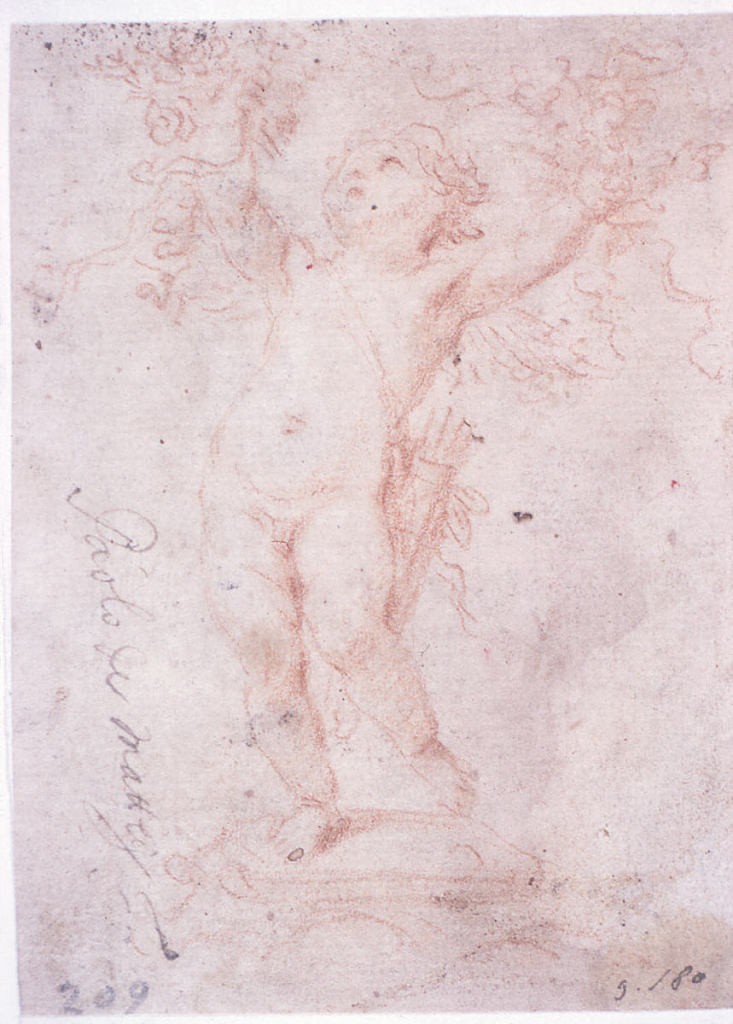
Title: Cupid raising bunches of flowers with both arms
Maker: Paolo de Mattheis, Italian, 1662 - 1728
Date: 1710–28
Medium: Red chalk, graphite on paper
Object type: Drawing
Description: Cupid shown from the front, standing upon a base looking upward.